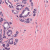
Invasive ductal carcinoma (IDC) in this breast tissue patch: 1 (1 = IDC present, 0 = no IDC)